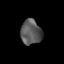
Tissue: lung
Cell type: Epithelial cells
Senescence score: 0.2058
Nuclear area (px): 509
Mean DAPI intensity: 89.251